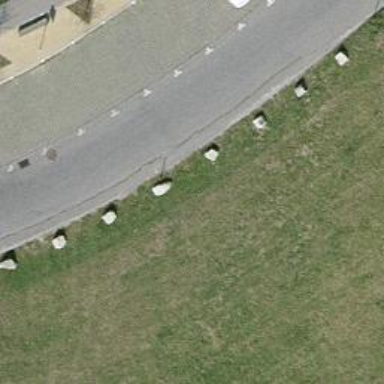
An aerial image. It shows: Block barrier.